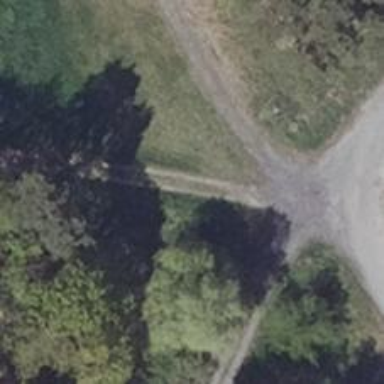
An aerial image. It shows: Dirt track road with grade 4 tracktype.